Question: HTML:
'''
<div id="header">
<div id="logo" class="block"><h1>Logo place</h1></div>
<div id="navigation" class="block">
<ul>
<li><a href="index.html" class="current"><span class="meta">Homepage</span><br />Home</a></li>
<li><a href="about.html"><span class="meta">Who are we?</span><br />About</a></li>
<li><a href="contact.html"><span class="meta">Get in touch</span><br />Contact Us</a></li>
</ul>
</div>
</div>
'''
CSS:
'''
#header .block{
padding: 5px;
display: inline-block;
vertical-align: top;
}
#header #logo{
float: left;
vertical-align: middle;
}
#header #navigation{
float: right;
vertical-align: top;
}
#navigation li{
display: inline-block;
}
#navigation li a {
font-family:arial,sans-serif !important;
display:block;
padding:44px 0 0;
text-decoration:none;
color:#000000;
font-size:14px;
font-weight:bold;
}
'''
<URL>

So, i need to pick up div a little, that it would be almost on the same level with the logo. If needed there could be a 'height'. May be someone can provide some slue on my problem?
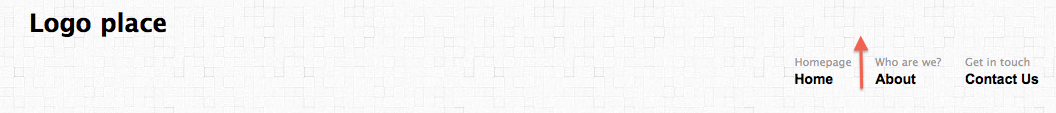
Answer: The reason your menu is not on top is because
'''
#navigation li a
'''
has the padding:
'''
padding:44px 0 0;
'''
so arrange it properly by changing this line to:
'''
padding:0;
'''